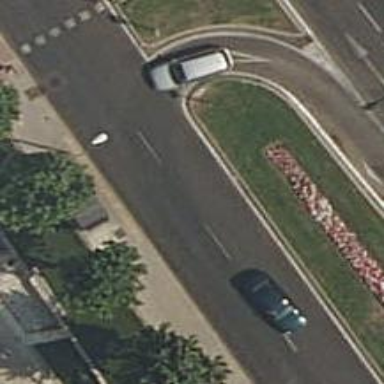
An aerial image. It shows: Public transport stop position.